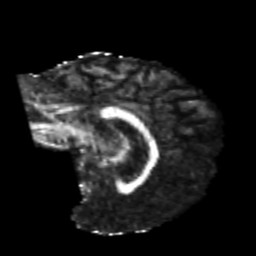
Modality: FA
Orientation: sagittal
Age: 25
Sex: female
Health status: healthy
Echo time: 0.074 s